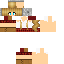
A female human skin with medium skin, wearing brown long hair dressed in a blue hoodie and brown skirt, featuring a closed mouth.